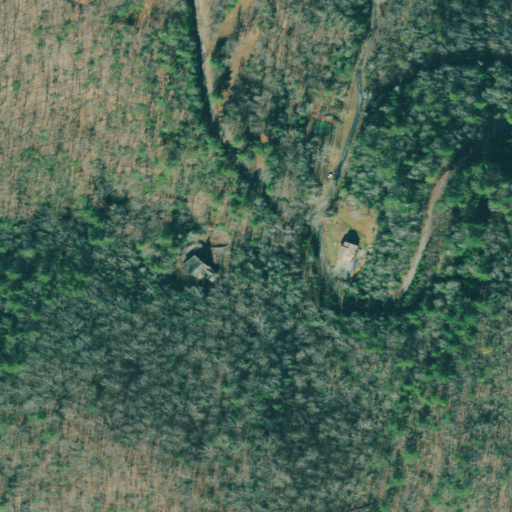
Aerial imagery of gap in Georgia named Salt Gap containing deciduous forest, mixed forest, open development, and evergreen forest